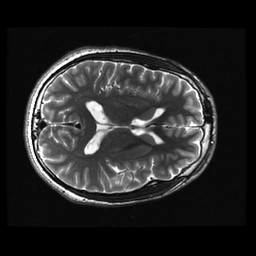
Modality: T2w
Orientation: axial
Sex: male
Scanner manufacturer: ge
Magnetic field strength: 3 T
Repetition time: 5 s
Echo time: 0.1012 s